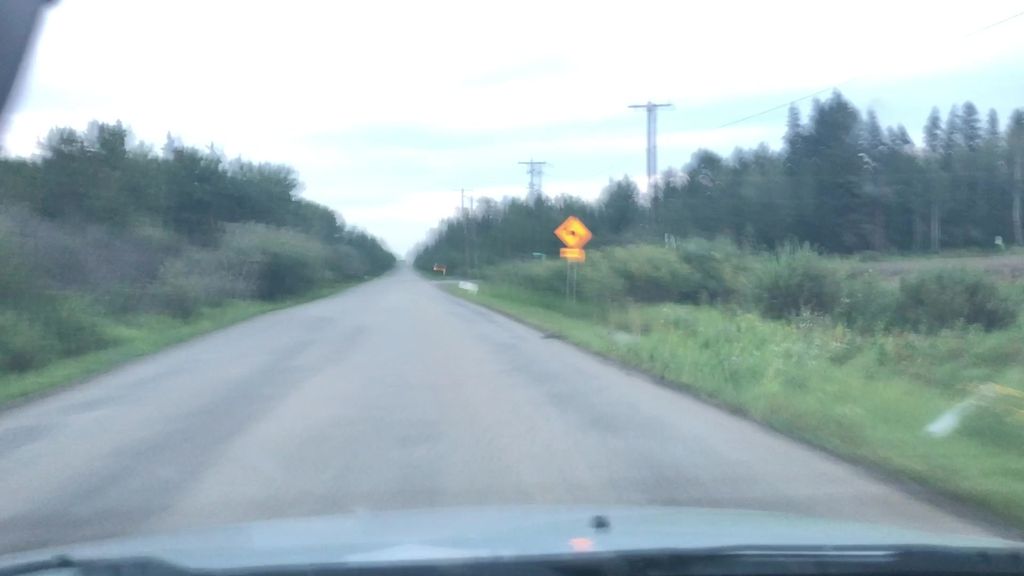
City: edmonton